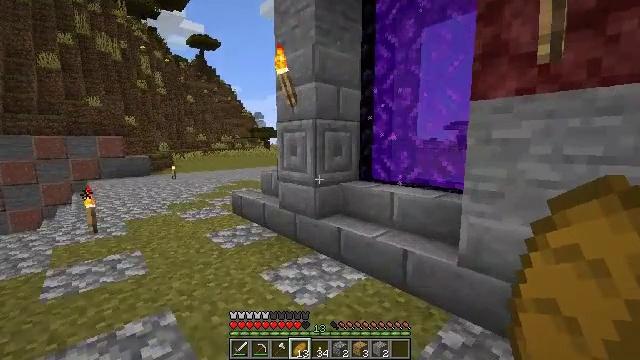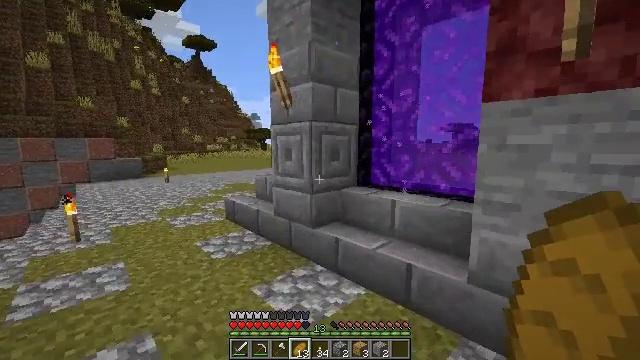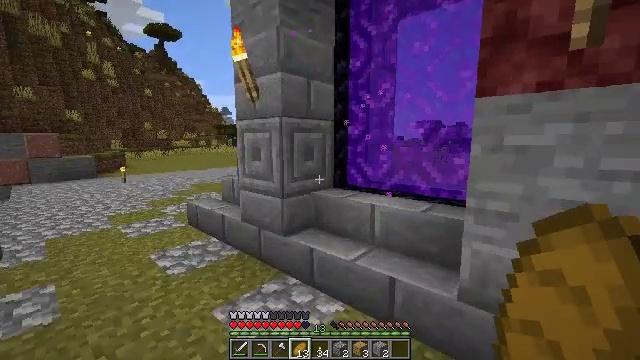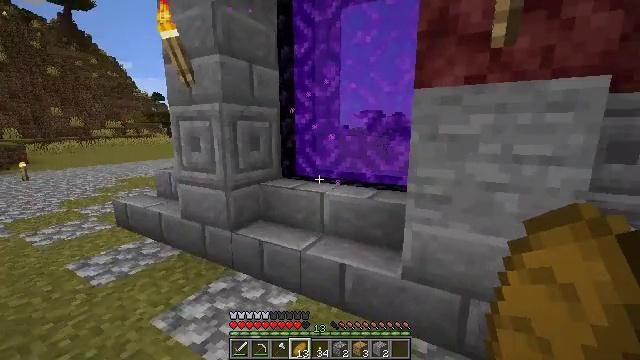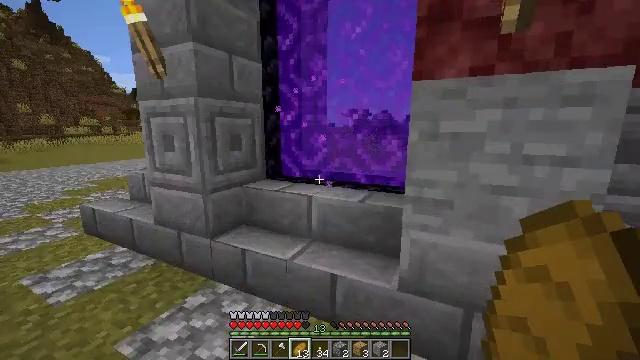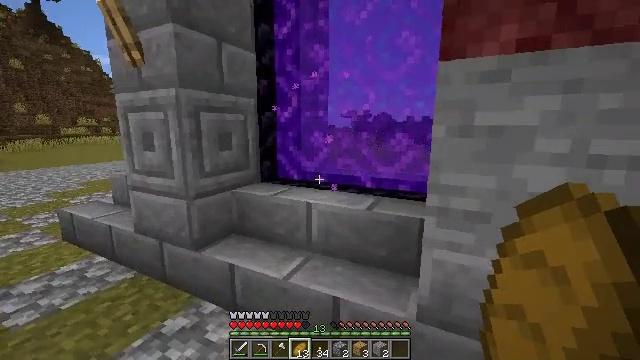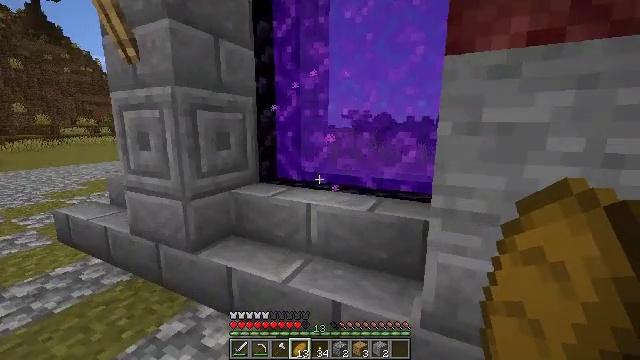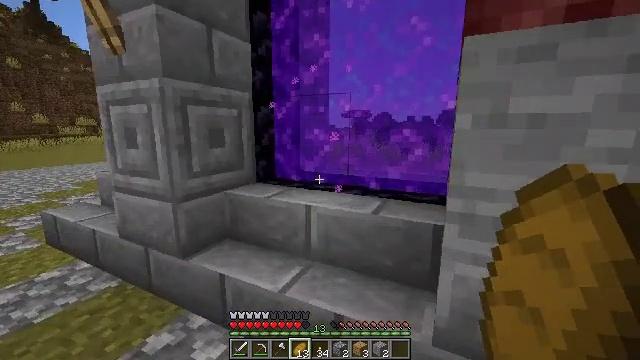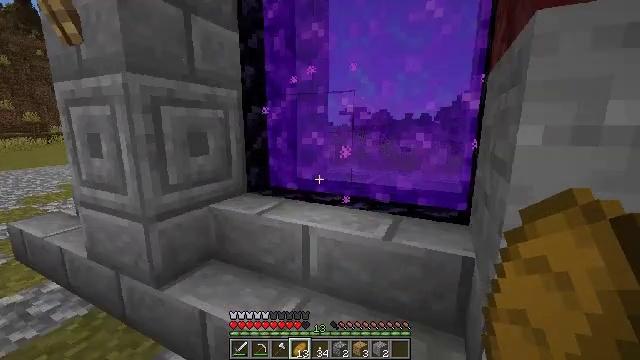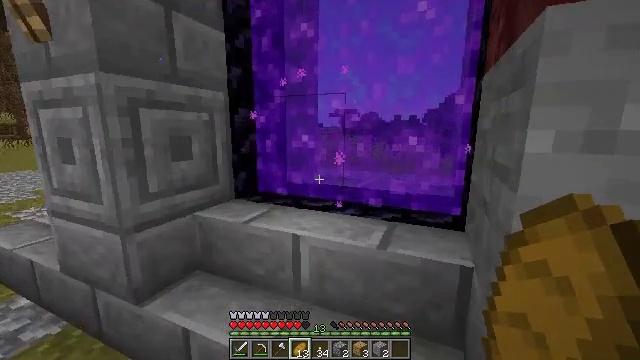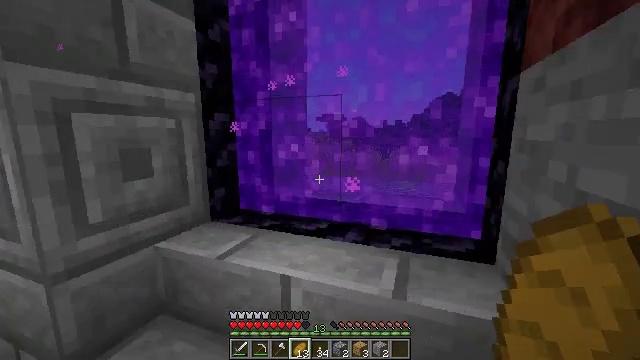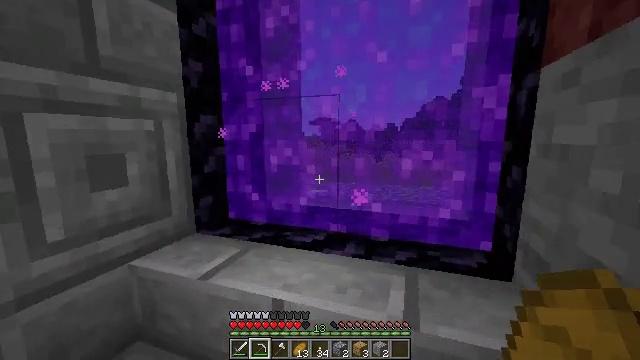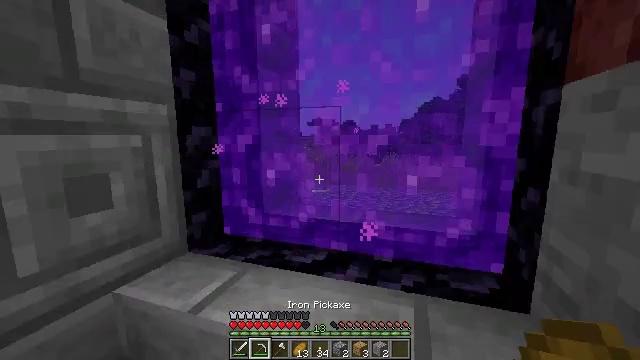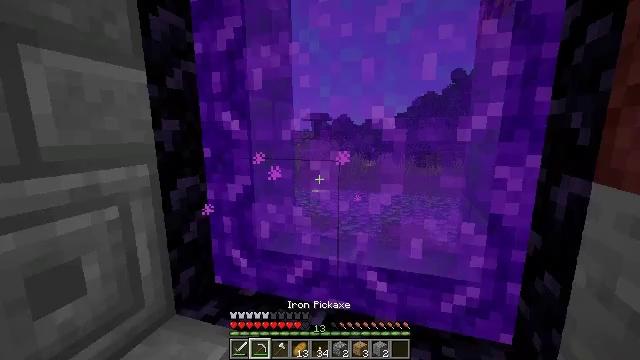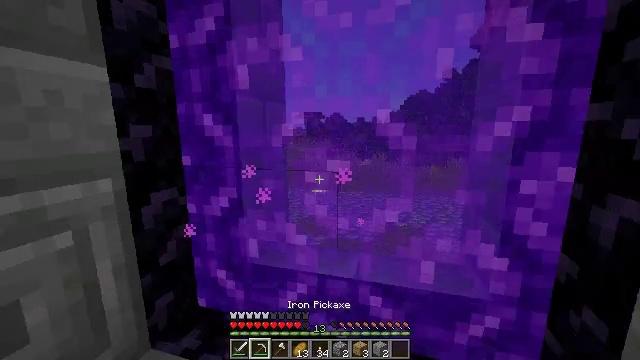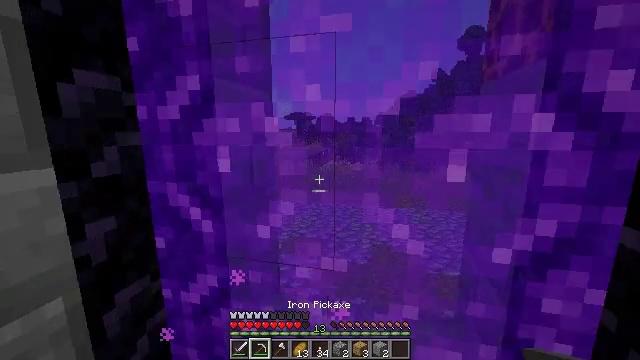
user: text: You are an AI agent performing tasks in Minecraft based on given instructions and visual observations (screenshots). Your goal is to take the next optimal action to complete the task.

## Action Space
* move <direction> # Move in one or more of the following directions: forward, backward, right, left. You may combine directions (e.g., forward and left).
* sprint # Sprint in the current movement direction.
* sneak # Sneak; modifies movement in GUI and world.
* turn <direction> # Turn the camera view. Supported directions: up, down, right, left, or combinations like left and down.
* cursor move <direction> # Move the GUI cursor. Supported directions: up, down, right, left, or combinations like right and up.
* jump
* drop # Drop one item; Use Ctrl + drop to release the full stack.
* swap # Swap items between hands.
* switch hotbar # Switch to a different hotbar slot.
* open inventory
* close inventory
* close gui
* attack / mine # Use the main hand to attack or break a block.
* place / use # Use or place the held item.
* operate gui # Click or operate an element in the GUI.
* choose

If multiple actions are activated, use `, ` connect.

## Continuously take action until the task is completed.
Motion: motion action
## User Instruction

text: Hunt the magma cube.
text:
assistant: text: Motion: move forward
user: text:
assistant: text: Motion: move forward, turn right
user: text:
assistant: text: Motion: move forward, turn right and down
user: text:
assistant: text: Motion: move forward, turn right
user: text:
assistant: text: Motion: move forward
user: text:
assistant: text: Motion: move forward
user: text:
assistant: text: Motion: move forward
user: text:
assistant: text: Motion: move forward
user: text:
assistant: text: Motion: move forward, turn right
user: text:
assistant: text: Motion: move forward, turn right and up
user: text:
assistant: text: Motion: move forward, turn right, switch to hotbar 2
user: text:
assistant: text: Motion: move forward, switch to hotbar 2
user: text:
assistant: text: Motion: move forward, turn right and down, switch to hotbar 2
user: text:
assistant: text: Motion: move forward, turn right, switch to hotbar 2
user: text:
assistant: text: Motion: move forward, turn right, switch to hotbar 2
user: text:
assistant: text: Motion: move forward, turn right
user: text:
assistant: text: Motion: move forward
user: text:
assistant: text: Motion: turn down
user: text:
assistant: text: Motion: no_op
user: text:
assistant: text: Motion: no_op
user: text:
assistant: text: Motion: no_op
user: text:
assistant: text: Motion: no_op
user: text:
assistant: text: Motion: no_op
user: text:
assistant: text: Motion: no_op
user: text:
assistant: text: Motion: no_op
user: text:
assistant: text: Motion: no_op
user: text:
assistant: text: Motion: no_op
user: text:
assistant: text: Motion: no_op
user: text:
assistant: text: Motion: no_op
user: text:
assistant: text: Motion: no_op